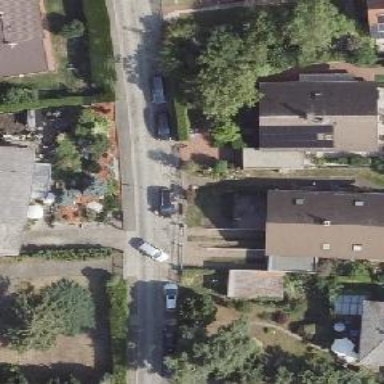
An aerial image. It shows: Residential road.